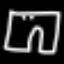
Label: pants